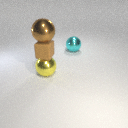
large yellow metal sphere below small brown rubber cube